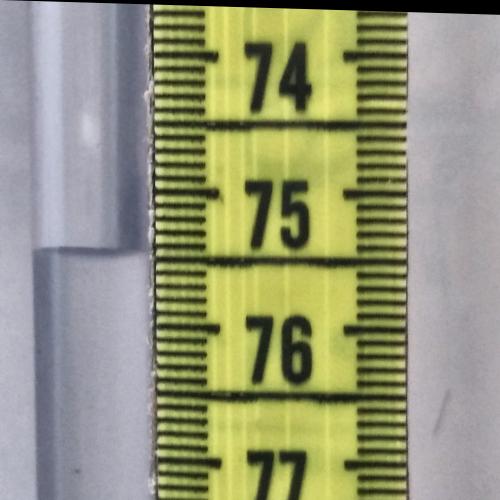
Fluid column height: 75.4 cm